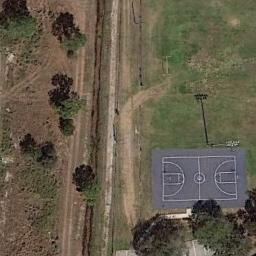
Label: basketball_court